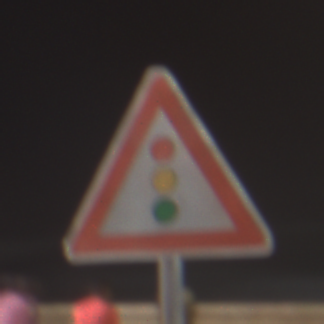
Verkehrszeichen: Lichtzeichenanlage
Umgebung: Outdoor, Urban
Tageszeit: Night
Wetter: PartlyCloudy
Licht: Artificial
Jahreszeit: NotSpecified
Kontrast: HighContrast